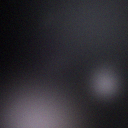
Screen state: off